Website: bh-photo
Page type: account-selection
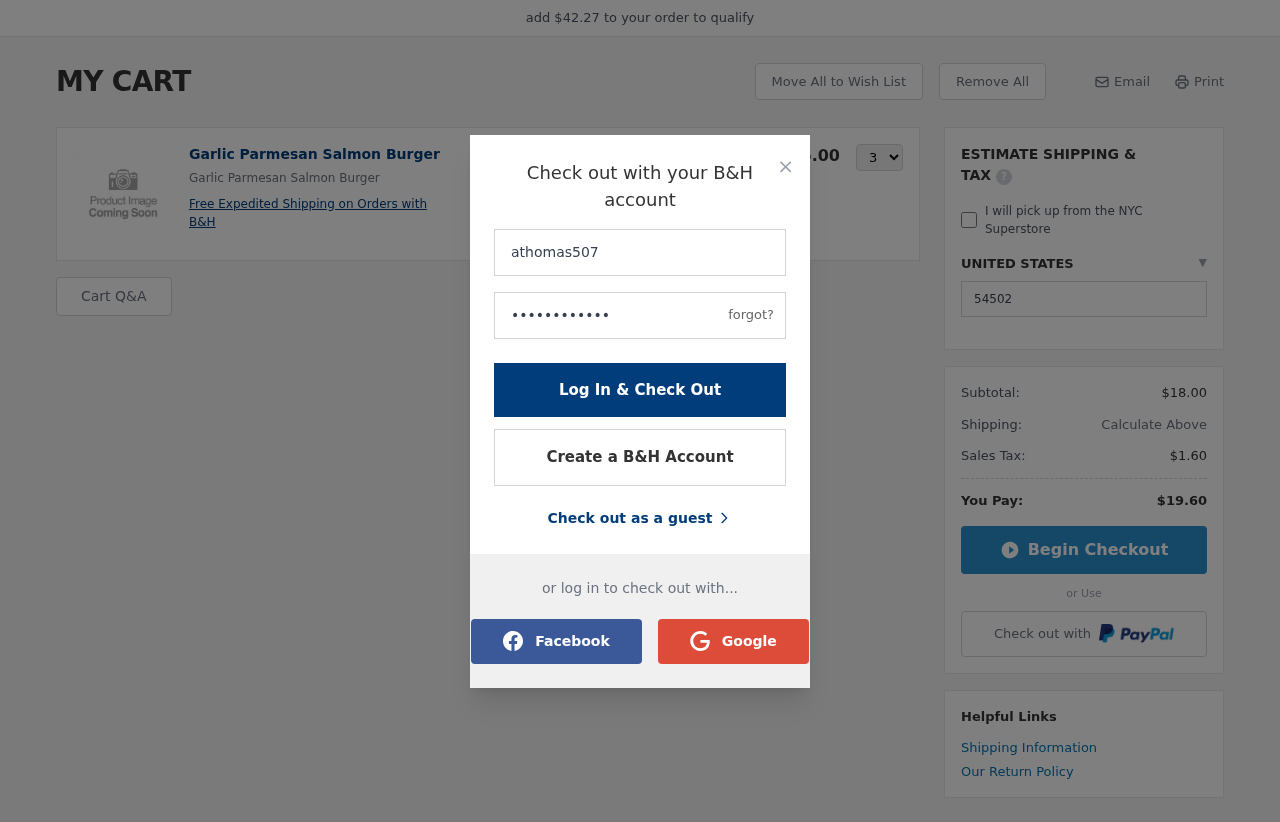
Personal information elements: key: PII_COUNTRY
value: UNITED STATES
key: PII_LOGIN_USERNAME
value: athomas507
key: PII_POSTCODE
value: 54502
Product elements: key: PRODUCT1_DESC
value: Garlic Parmesan Salmon Burger
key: PRODUCT1_NAME
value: Garlic Parmesan Salmon Burger
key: PRODUCT1_PRICE
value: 6
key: PRODUCT1_QUANTITY
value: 3
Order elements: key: ORDER_SUBTOTAL
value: $18.00
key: ORDER_TAX
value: $1.60
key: ORDER_TOTAL
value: $19.60
Other elements: key: AMOUNT_TO_QUALIFY
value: $42.27